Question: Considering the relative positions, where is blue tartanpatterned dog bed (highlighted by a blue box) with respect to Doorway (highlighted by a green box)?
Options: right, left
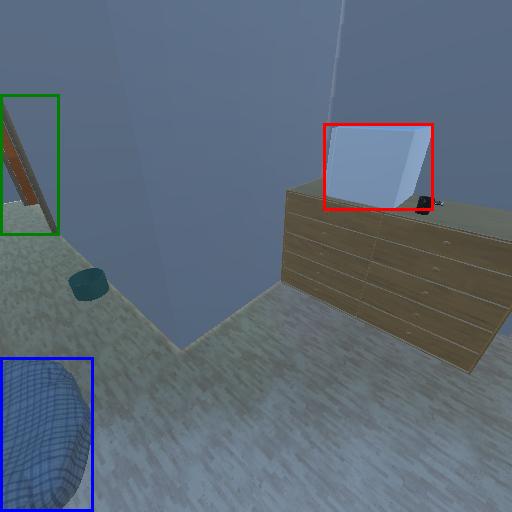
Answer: right